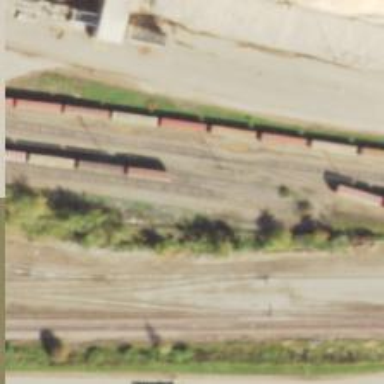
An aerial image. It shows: Single-track railway spur.